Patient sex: F
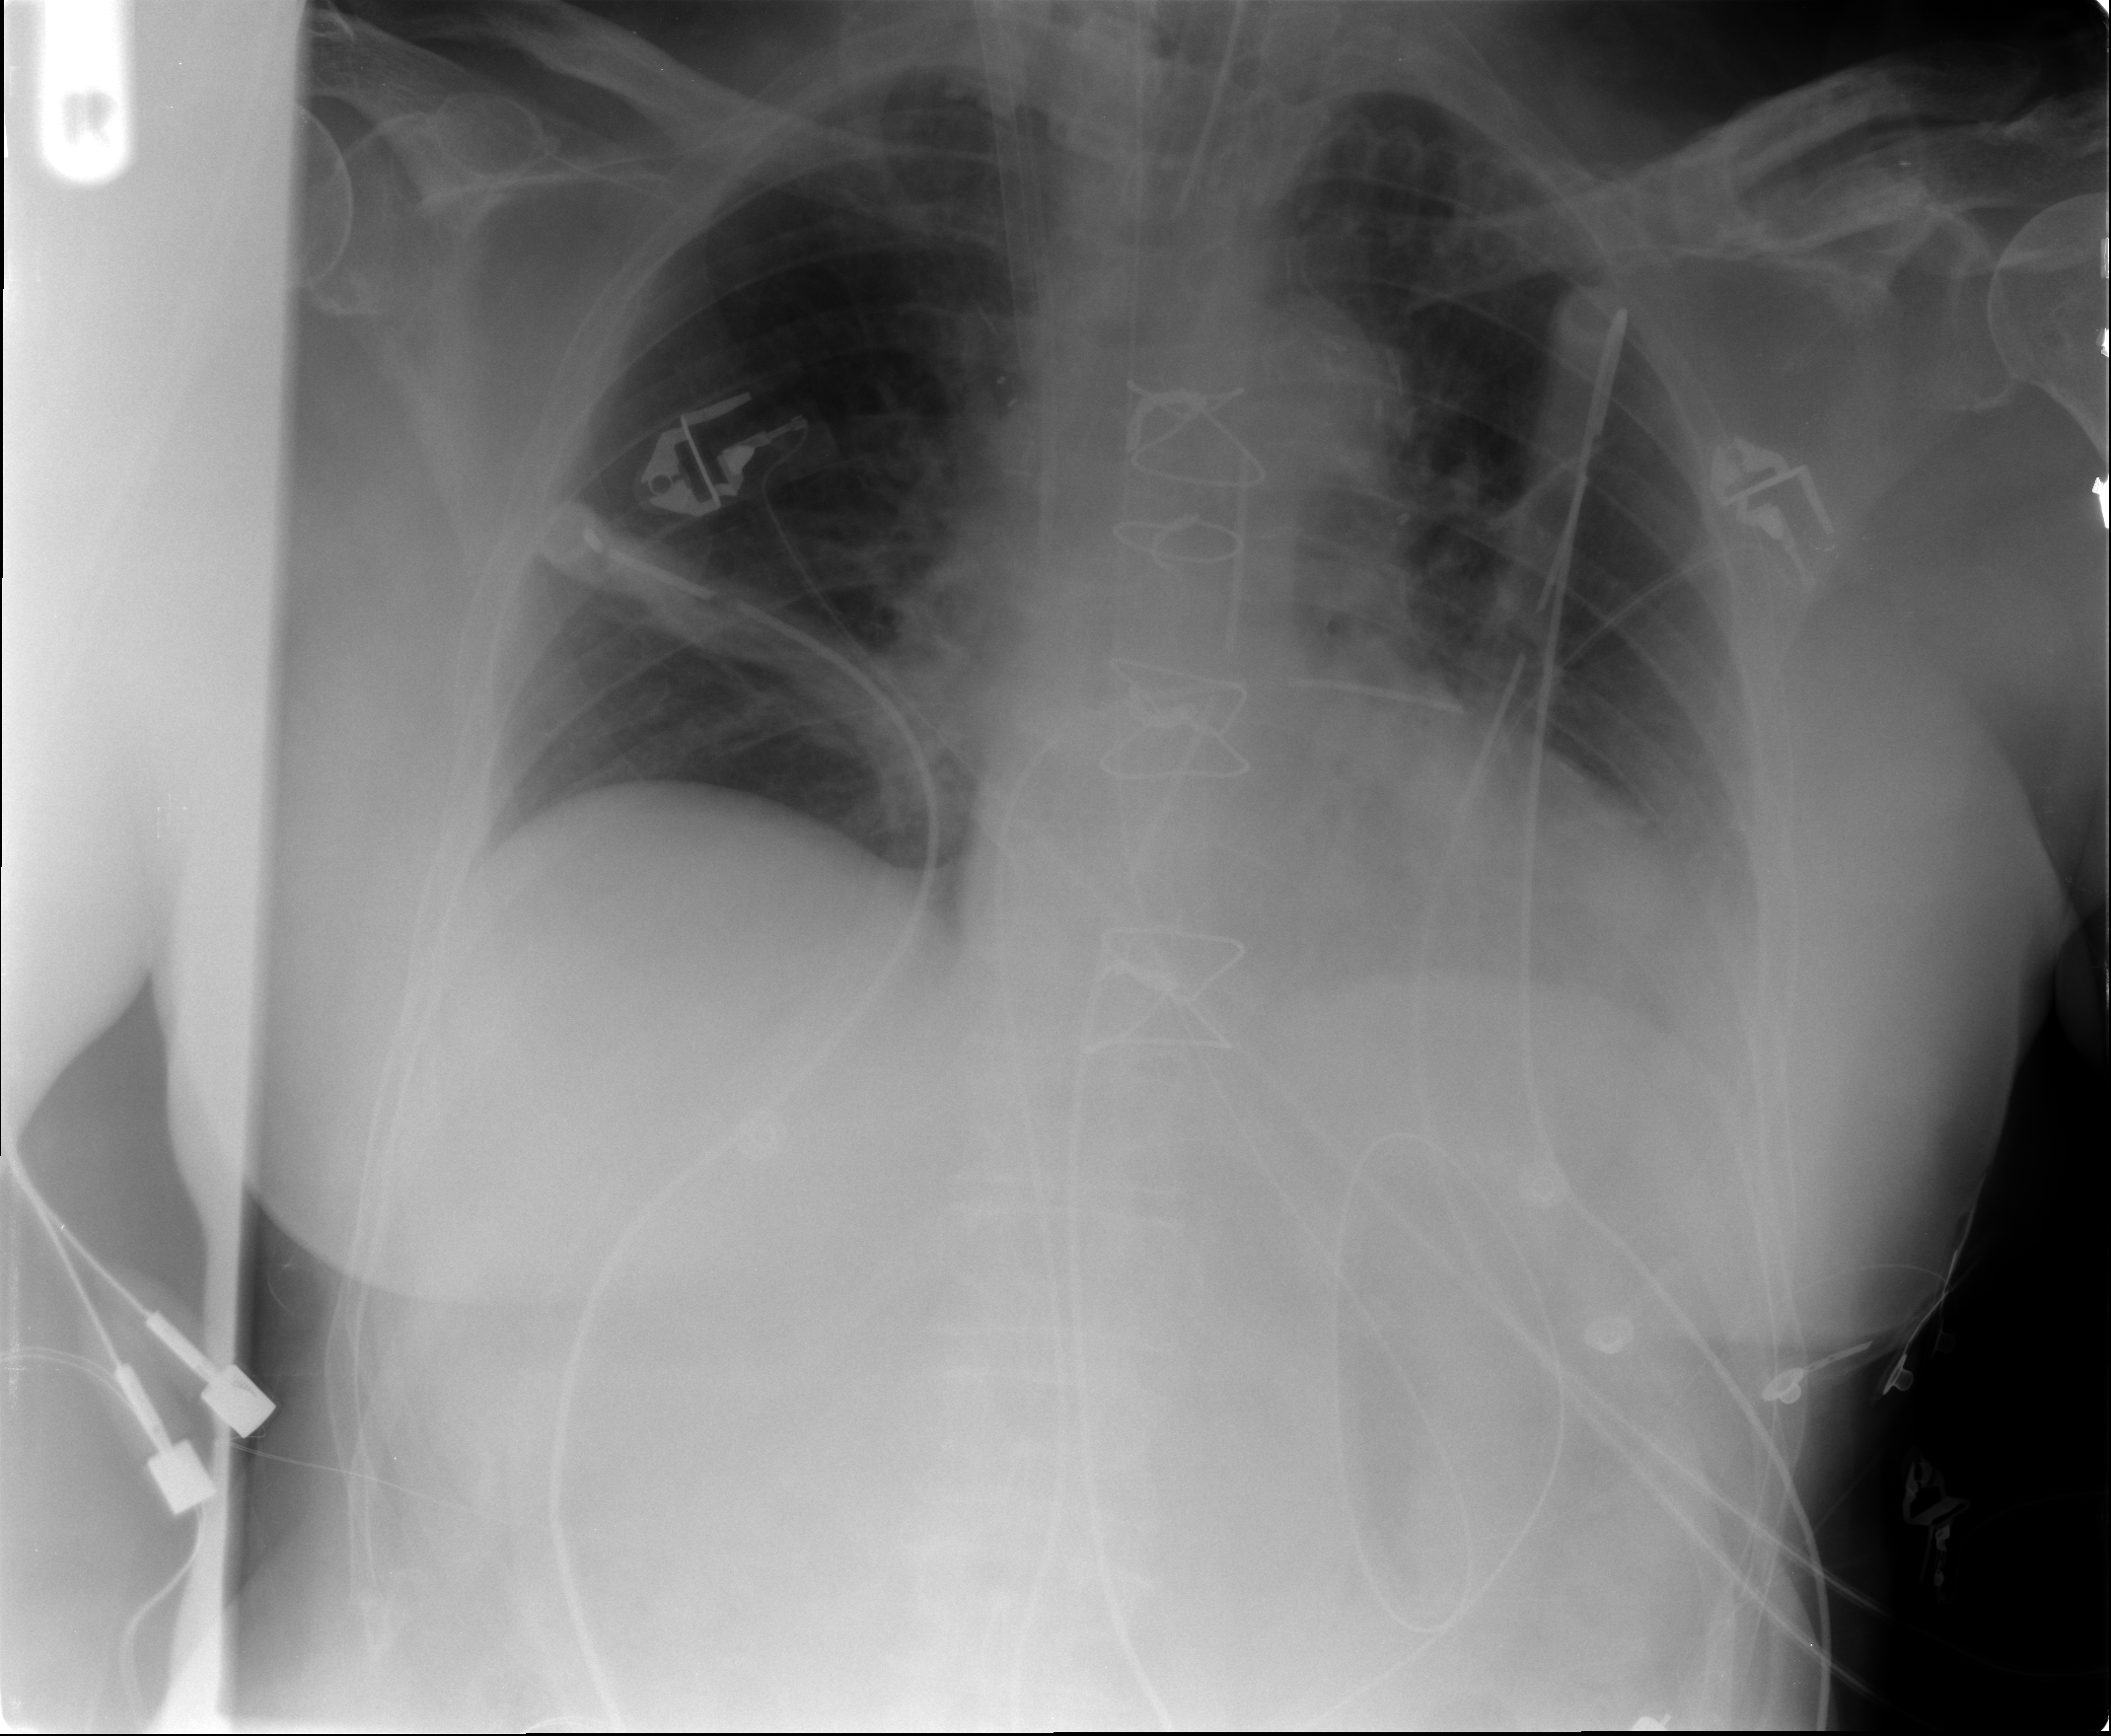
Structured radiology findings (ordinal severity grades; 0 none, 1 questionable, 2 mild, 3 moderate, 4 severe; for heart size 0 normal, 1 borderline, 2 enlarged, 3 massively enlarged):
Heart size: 0
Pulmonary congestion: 2
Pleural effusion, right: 0
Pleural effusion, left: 2
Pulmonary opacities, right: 0
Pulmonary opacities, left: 0
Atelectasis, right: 2
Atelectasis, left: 1